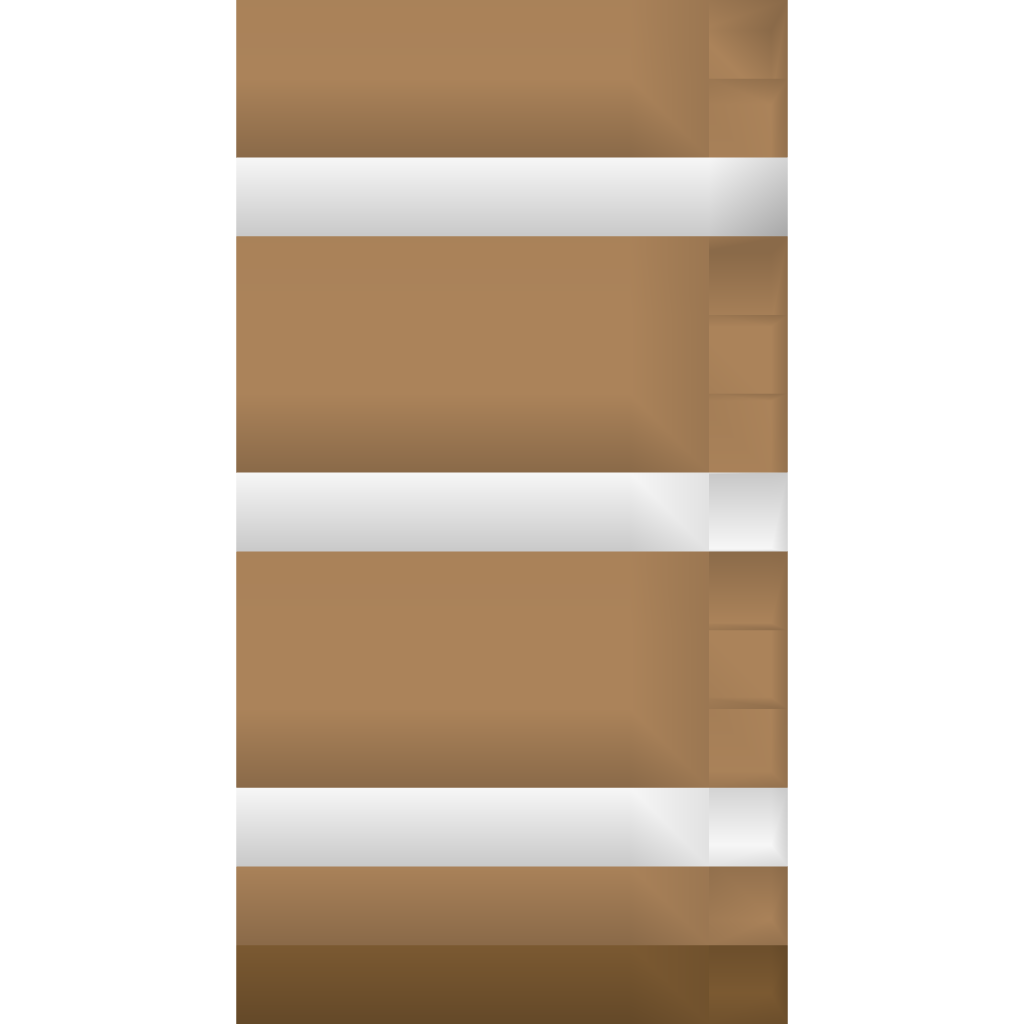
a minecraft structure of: Tower House bad low quality